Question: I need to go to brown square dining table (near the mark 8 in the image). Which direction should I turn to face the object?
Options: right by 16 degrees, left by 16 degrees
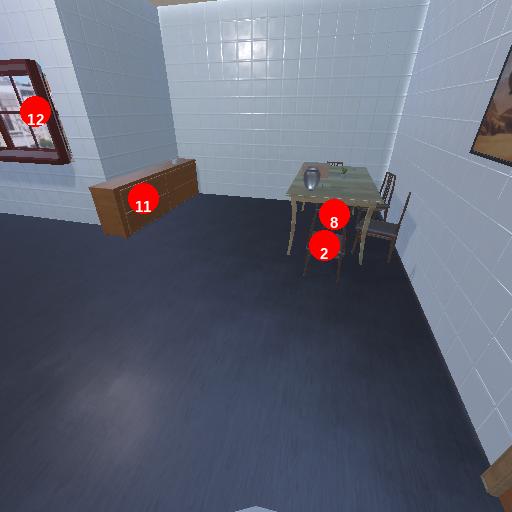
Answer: right by 16 degrees